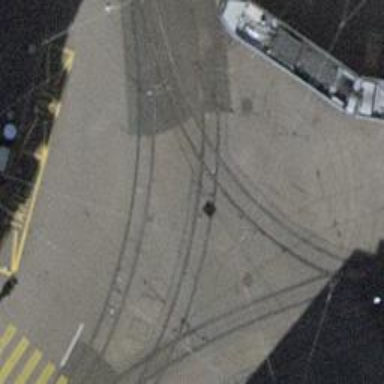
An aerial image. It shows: Tram railway with single track and electrified by contact line. This is siding track.